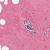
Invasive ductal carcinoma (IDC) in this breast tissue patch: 0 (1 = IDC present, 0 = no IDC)